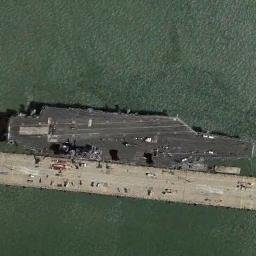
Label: ship